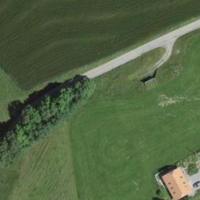
EUNIS habitat code: 24
Species observed at this site:
Aruncus dioicus
Cardamine pratensis
Cirsium arvense